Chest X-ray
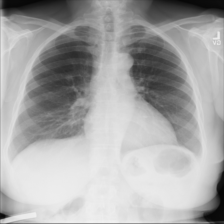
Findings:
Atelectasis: negative
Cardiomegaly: negative
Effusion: negative
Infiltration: negative
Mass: negative
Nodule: negative
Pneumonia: negative
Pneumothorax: negative
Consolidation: negative
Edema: negative
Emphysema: negative
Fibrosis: negative
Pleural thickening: negative
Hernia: negative